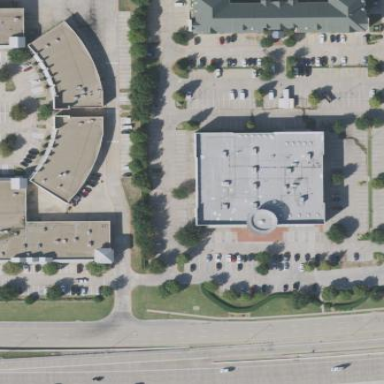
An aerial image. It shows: Building used as fitness center.